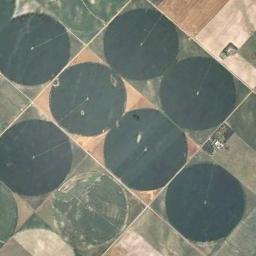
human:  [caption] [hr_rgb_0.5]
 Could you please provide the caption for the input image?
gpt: Several dark green circular farmlands are on the ground .

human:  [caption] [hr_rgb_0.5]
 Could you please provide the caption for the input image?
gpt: Several neatly arranged circular green fields .

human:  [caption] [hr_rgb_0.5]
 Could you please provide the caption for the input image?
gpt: There is only one complete circle of farmland .

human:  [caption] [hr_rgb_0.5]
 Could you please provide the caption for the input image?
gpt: There are some green circle farmland and square farmland .

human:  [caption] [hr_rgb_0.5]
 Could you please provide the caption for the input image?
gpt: There are several circular farmlands of the same size .